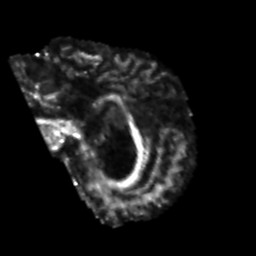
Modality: FA
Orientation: sagittal
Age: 68
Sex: male
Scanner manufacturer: siemens
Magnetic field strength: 3 T
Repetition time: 7.3 s
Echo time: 0.087 s